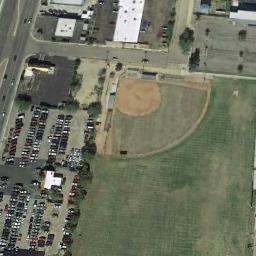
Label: baseball_diamond